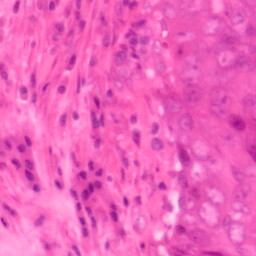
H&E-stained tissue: Colon